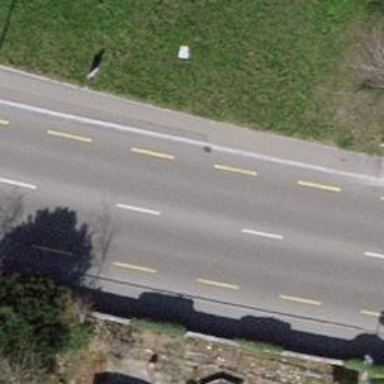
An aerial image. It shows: Primary road with asphalt surface and designated cycle lane.